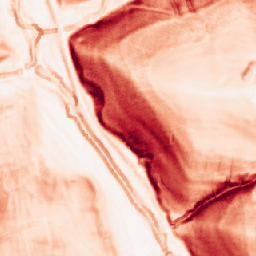
Category: morphological
Decomposition family: morphological_gradient
Decomposition parameters: size: 5
shape: square
Upsampling method: nearest
Upsampling parameters: scale: 8
Upsampling scale: 8